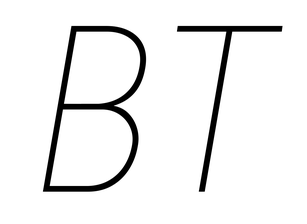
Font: Roboto-Italic_Condensed_Thin_Italic